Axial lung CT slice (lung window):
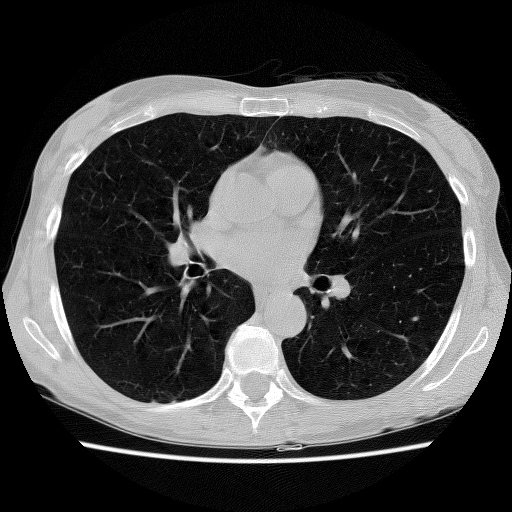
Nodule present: no